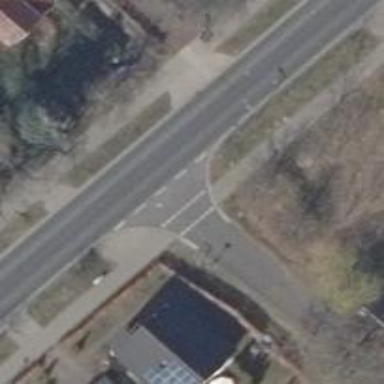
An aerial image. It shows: Road with "give way" sign.